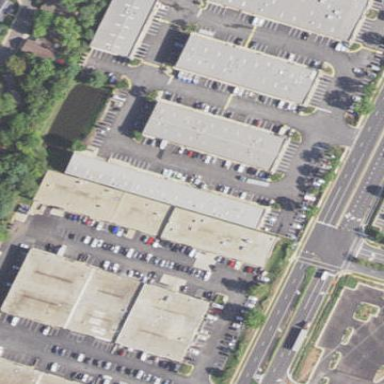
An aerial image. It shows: Retail area.